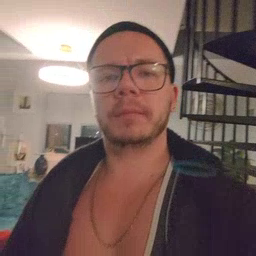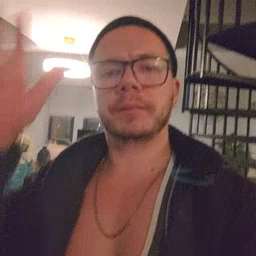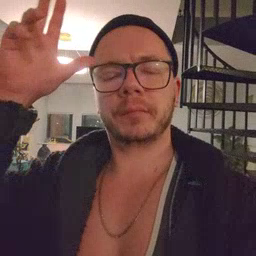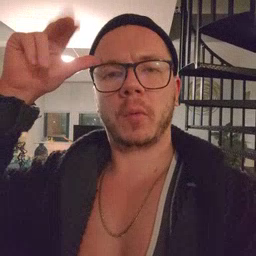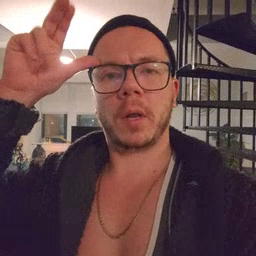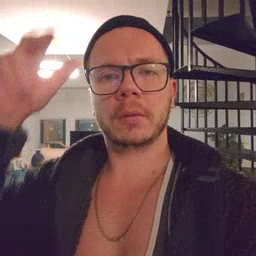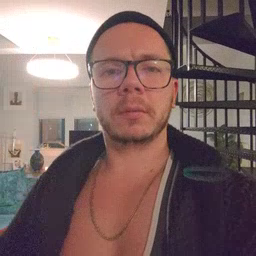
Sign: horse